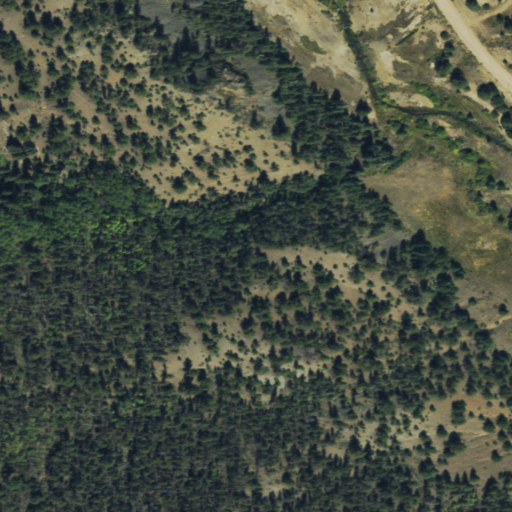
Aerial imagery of valley in Colorado named Simmons Gulch containing evergreen forest, shrub, deciduous forest, and herbaceous wetlands